Question:
How the steps I need to follow to make these banners?
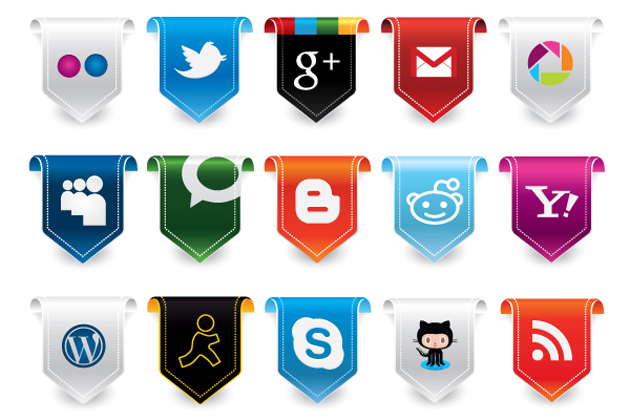
Answer: While you can make those banners in Photoshop, they appear to be vector images. adobe Illustrator might be the program you are looking for. when you create a vector image it can be re-sized at any time without damaging pixels, since it's vector. If you would like i would gladly make a short tutorial on how to make similar banners in adobe illustrator and upload them to my personal YouTube Channel. for now a useful sight that contains similar tutorials is <URL> -Jacob